Field crop: tomato
Growth stage: 1
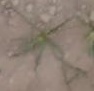
Species: cyperus